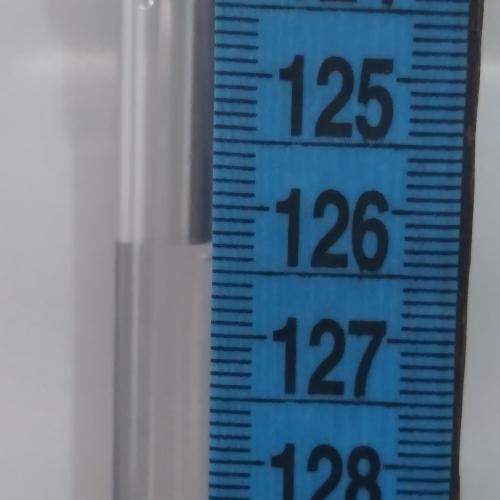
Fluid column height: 126.3 cm